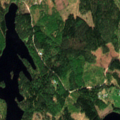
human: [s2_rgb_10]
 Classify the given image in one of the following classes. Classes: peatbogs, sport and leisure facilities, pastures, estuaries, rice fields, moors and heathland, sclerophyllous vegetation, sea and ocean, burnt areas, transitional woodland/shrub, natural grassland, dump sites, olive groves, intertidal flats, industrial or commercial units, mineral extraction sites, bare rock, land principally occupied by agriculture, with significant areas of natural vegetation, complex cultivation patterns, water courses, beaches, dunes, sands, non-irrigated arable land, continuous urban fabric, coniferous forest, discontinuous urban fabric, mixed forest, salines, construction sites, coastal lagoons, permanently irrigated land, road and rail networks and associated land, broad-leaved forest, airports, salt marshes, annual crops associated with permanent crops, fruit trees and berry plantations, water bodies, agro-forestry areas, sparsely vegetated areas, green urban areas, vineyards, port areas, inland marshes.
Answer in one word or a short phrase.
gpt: land principally occupied by agriculture, with significant areas of natural vegetation, broad-leaved forest, coniferous forest, mixed forest, water bodies